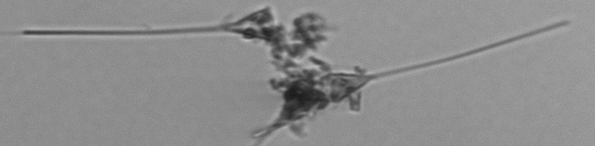
Label: Asterionellopsis_glacialis